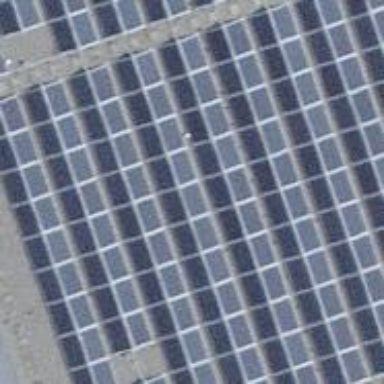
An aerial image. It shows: Solar power generator.